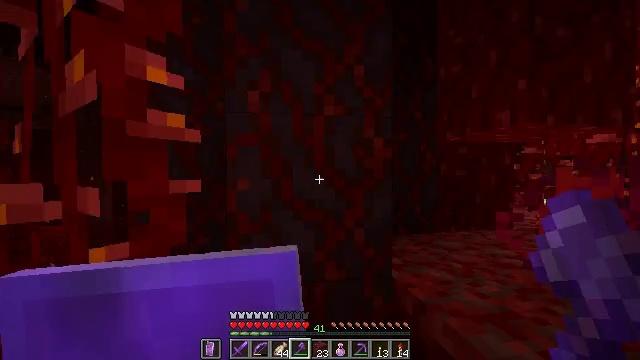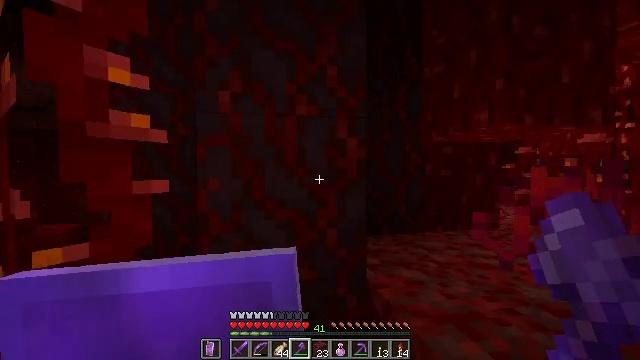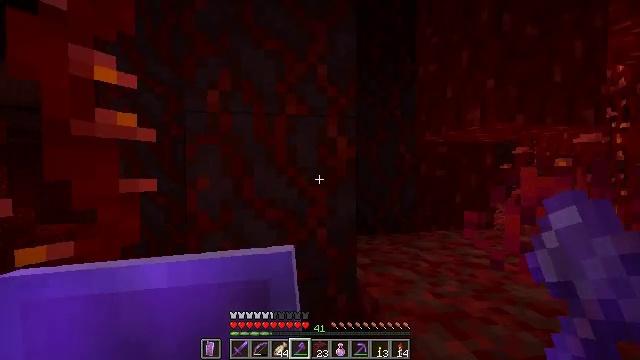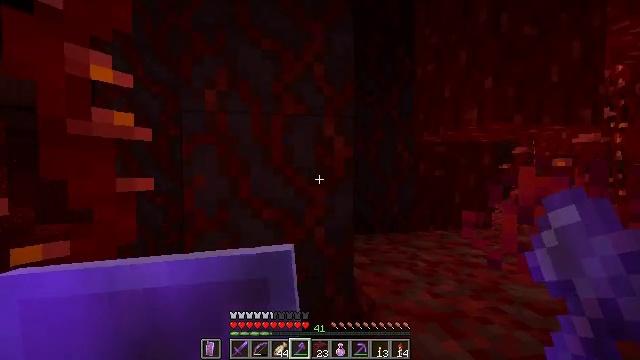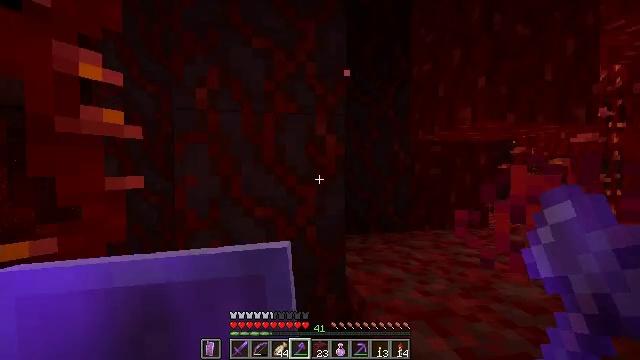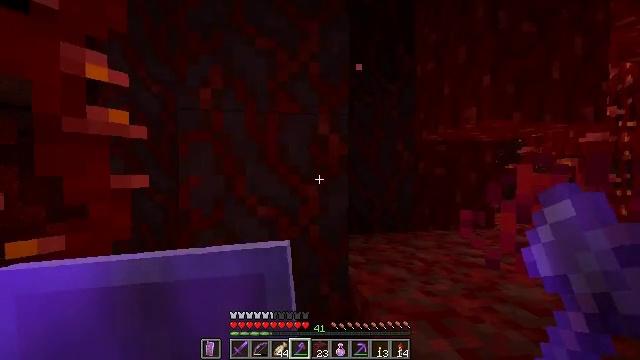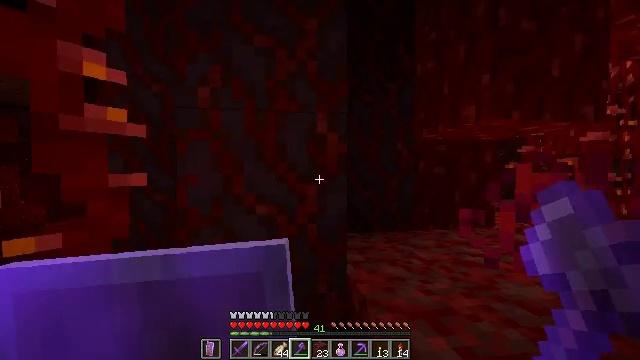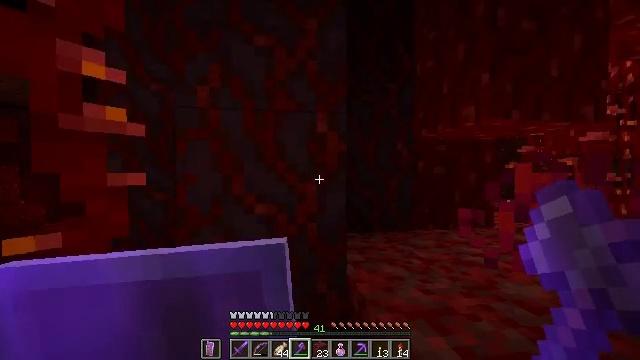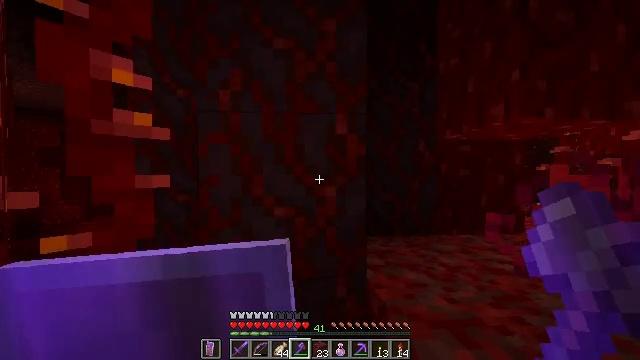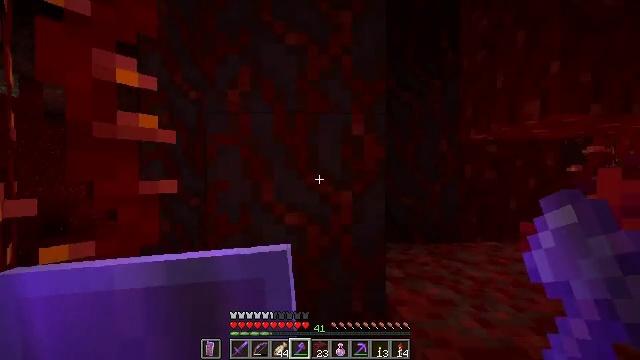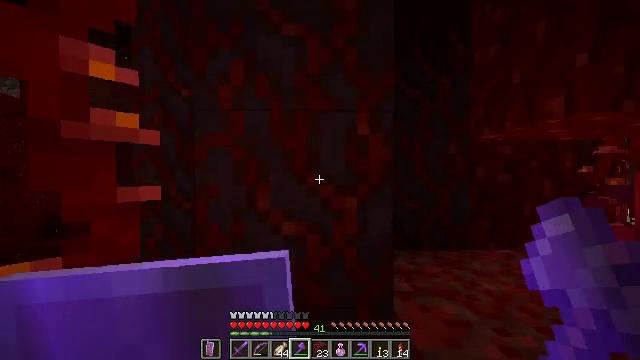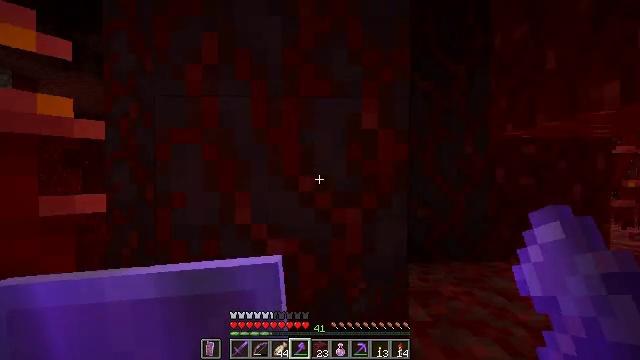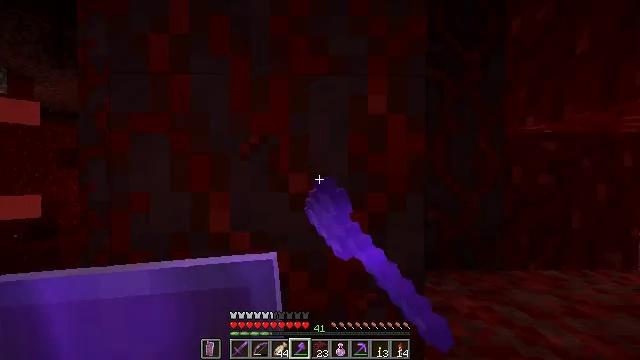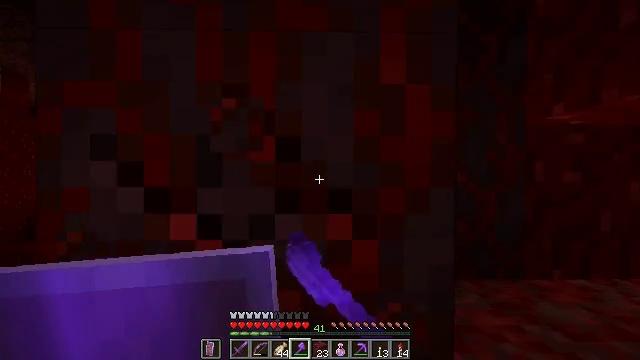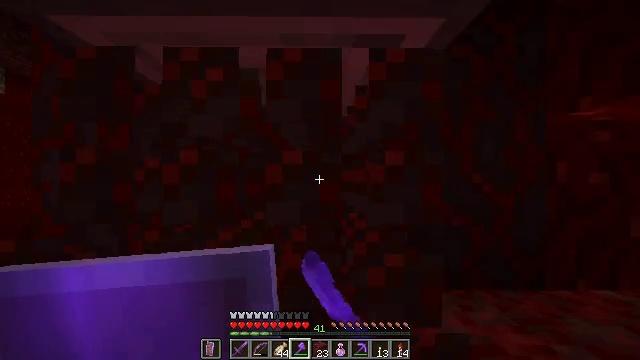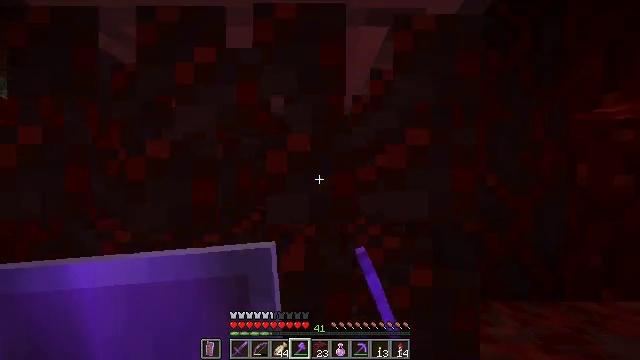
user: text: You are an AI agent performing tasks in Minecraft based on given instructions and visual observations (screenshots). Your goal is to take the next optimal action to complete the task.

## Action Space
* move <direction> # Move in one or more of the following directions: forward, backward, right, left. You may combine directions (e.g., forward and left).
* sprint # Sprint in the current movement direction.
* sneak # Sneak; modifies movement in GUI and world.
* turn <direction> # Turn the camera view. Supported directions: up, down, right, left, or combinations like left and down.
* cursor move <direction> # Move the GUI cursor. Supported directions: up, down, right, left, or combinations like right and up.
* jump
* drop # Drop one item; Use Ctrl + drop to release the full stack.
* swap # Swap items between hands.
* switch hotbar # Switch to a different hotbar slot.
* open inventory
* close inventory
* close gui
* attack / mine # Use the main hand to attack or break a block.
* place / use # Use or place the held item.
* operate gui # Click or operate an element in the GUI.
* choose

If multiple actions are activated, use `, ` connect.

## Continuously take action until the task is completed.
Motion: motion action
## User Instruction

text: Gather crimson stem from a crimson forest.
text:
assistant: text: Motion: no_op
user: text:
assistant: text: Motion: no_op
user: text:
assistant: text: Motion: no_op
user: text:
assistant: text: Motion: no_op
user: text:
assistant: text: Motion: turn left
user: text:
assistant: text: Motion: no_op
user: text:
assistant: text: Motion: no_op
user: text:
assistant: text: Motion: move forward, turn left
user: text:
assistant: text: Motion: move forward, turn left
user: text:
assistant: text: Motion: move forward
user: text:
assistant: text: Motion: move forward, attack / mine
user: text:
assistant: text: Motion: move forward, attack / mine
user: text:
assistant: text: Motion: move forward, attack / mine
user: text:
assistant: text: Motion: attack / mine
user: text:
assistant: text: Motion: attack / mine
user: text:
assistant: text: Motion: turn left and up, attack / mine
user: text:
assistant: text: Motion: turn left and up, attack / mine
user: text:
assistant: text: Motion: turn left and up, attack / mine
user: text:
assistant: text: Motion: turn left and up, attack / mine
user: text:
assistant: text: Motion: attack / mine
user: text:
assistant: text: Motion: attack / mine
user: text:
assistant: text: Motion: attack / mine
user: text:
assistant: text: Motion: turn up, attack / mine
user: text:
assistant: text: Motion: attack / mine
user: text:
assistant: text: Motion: turn left, attack / mine
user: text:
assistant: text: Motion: attack / mine
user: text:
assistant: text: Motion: attack / mine
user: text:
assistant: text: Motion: attack / mine
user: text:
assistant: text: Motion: attack / mine
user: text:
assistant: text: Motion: attack / mine